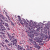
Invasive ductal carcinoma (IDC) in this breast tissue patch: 1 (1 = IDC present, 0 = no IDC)